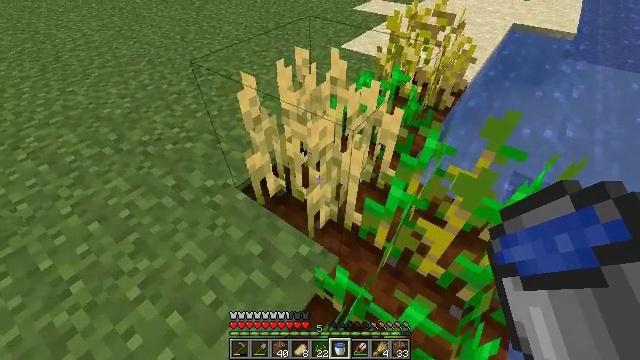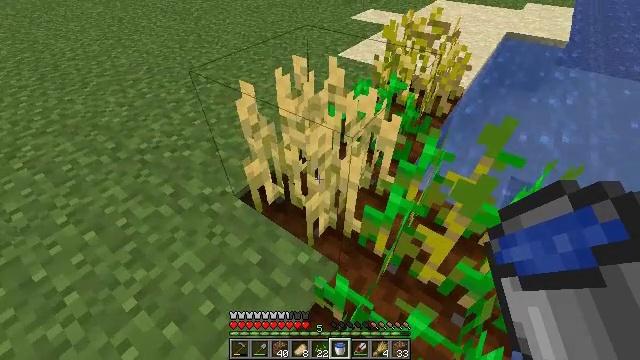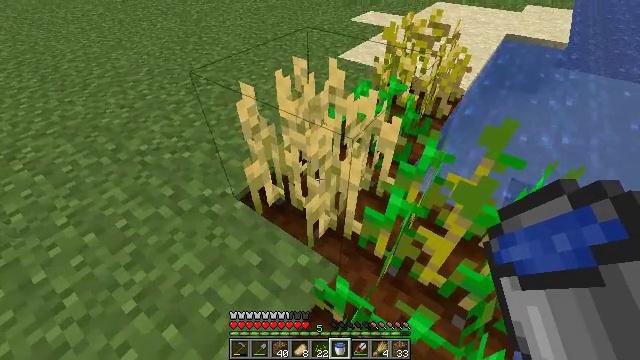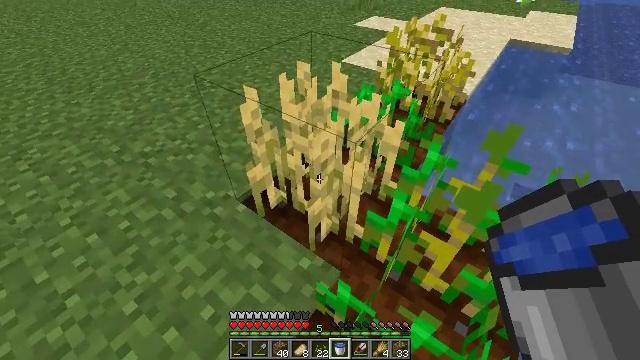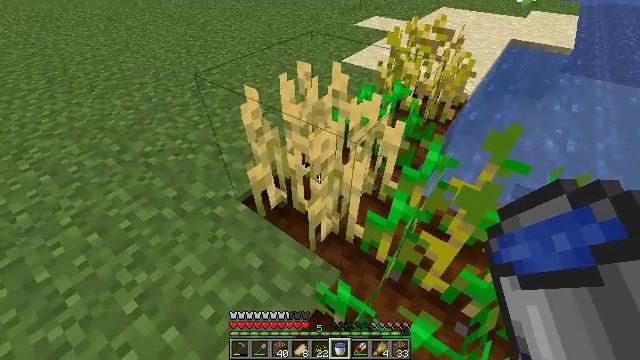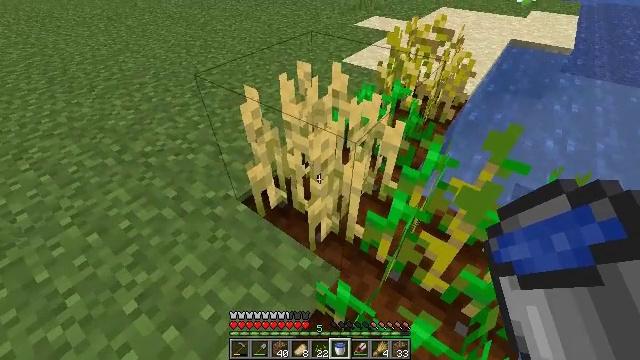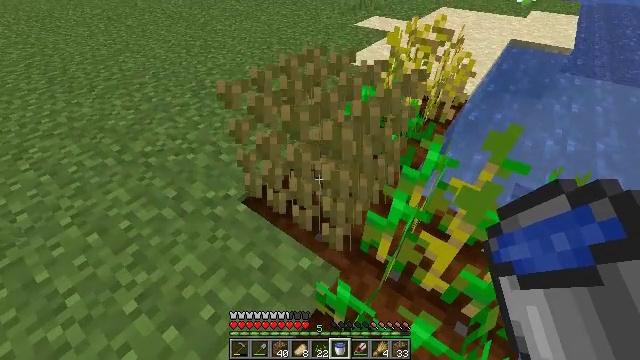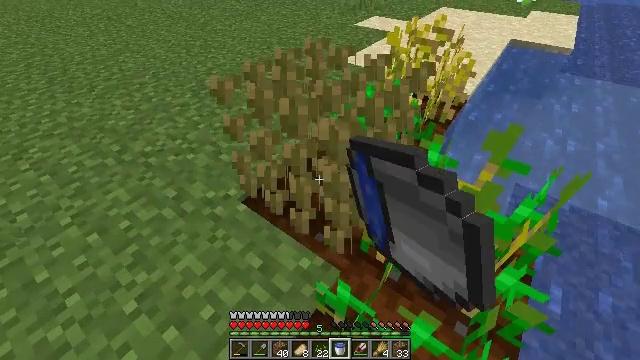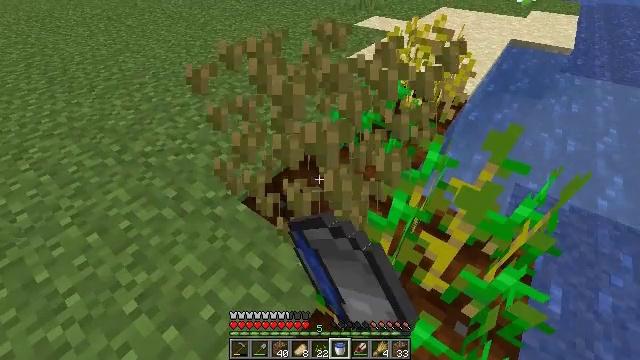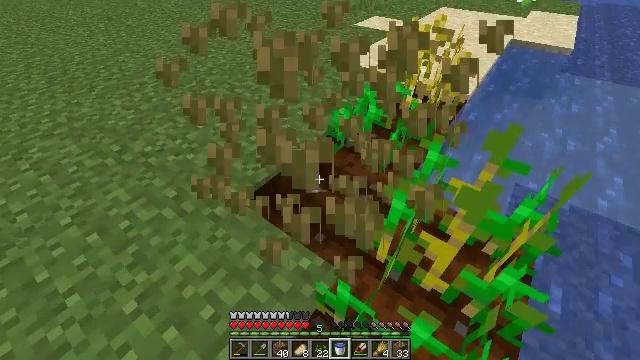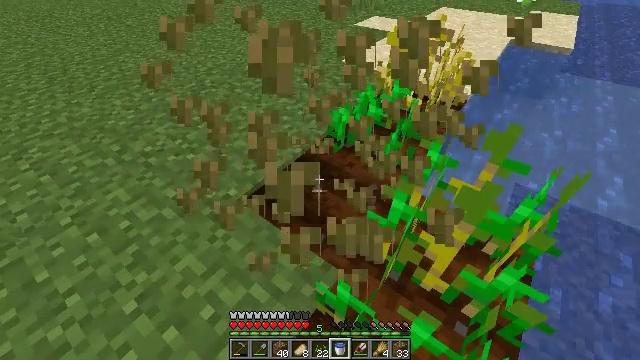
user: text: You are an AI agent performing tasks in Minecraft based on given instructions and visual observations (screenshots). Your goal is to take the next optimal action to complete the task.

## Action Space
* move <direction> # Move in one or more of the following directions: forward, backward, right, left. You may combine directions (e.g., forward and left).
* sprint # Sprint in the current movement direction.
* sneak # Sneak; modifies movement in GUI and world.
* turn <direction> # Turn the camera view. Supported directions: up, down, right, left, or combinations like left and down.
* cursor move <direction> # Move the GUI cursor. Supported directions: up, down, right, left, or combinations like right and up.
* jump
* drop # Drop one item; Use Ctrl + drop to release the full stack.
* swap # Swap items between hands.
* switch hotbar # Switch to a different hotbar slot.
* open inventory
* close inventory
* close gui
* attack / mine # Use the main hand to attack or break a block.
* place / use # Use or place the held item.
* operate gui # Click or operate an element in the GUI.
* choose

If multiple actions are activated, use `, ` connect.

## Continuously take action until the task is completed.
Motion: motion action
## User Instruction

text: Get wheat from the farmland.
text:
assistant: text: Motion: turn up
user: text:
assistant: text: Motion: no_op
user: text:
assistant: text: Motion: no_op
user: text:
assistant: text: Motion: no_op
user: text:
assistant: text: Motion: no_op
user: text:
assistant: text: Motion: attack / mine
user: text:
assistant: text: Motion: attack / mine
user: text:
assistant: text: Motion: no_op
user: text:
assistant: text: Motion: no_op
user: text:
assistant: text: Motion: no_op
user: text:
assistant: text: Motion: no_op